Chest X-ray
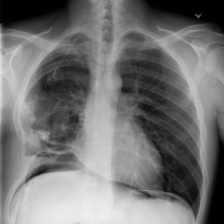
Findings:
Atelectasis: negative
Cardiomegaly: negative
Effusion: negative
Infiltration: negative
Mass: negative
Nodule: negative
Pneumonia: negative
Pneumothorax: negative
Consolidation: negative
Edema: negative
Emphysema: negative
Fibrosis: negative
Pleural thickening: negative
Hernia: negative